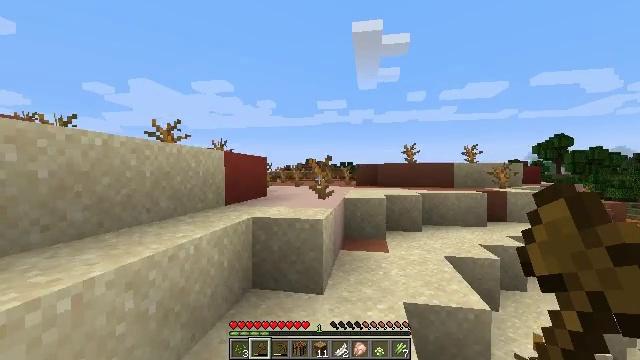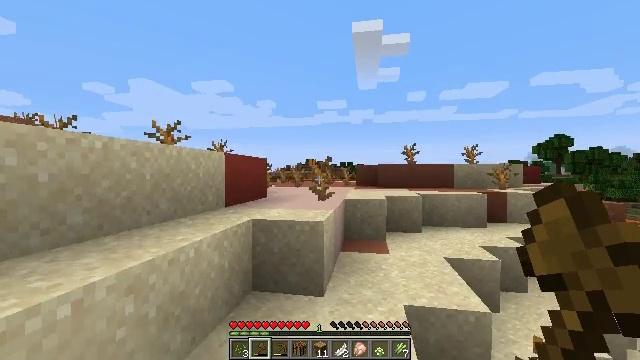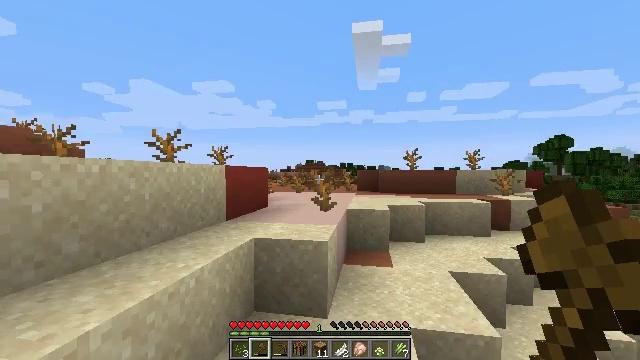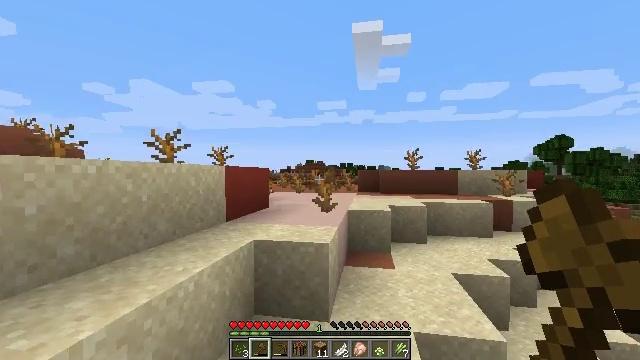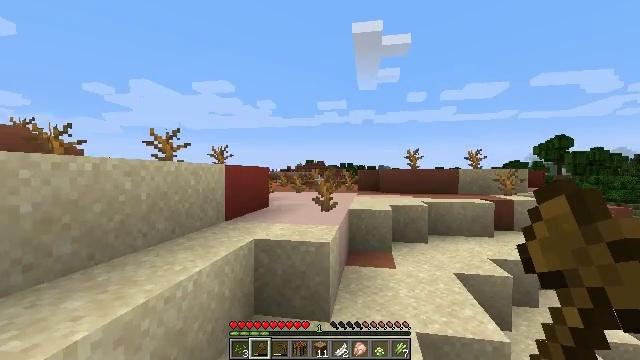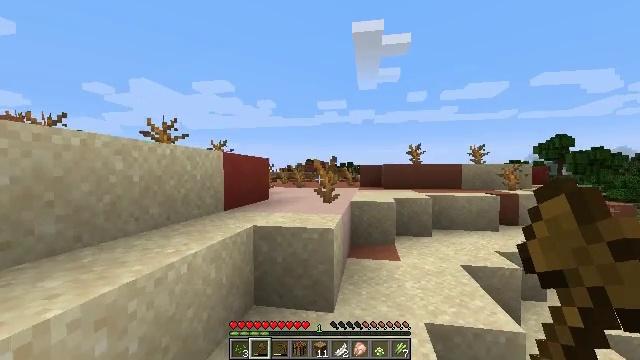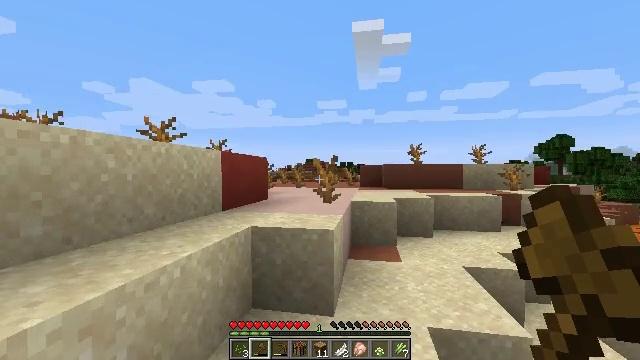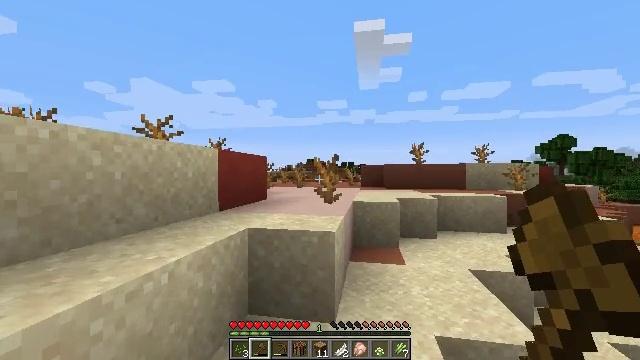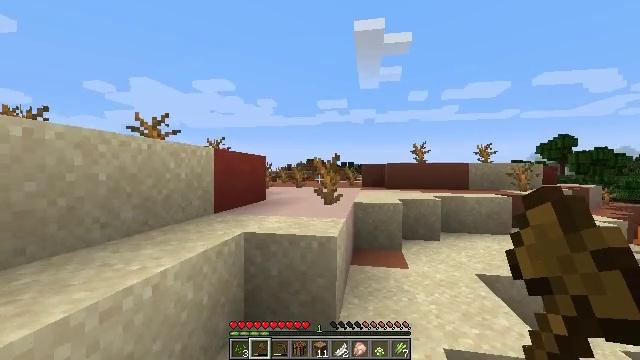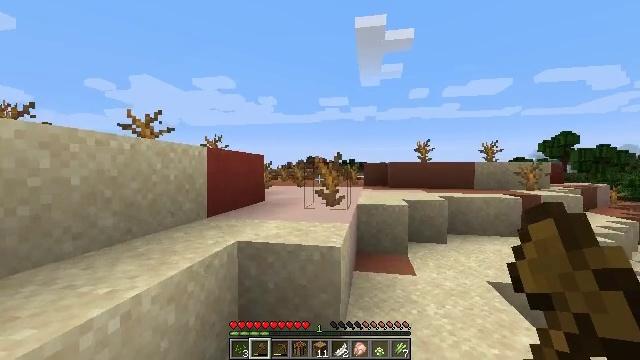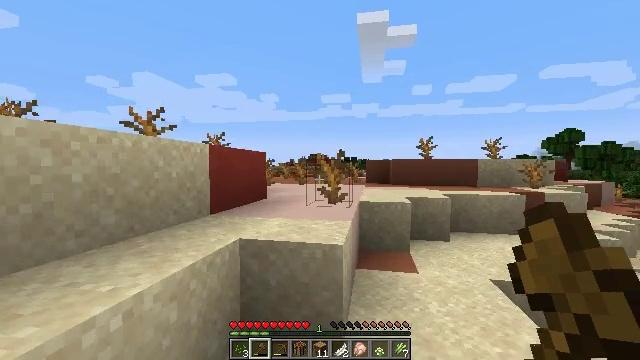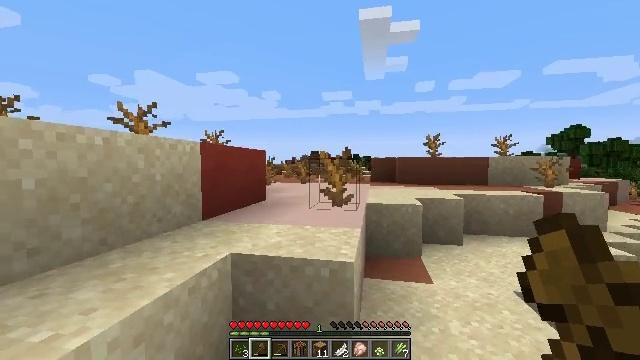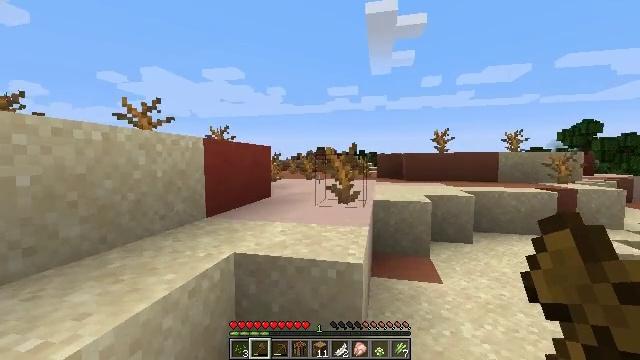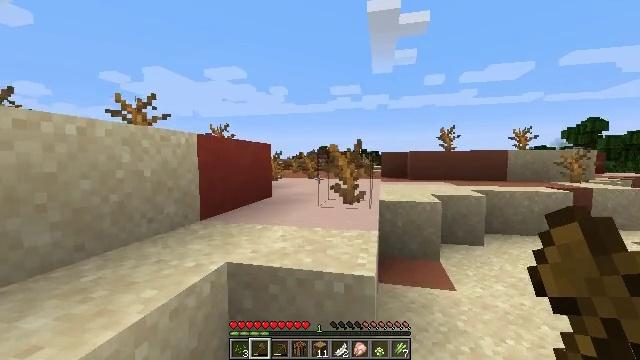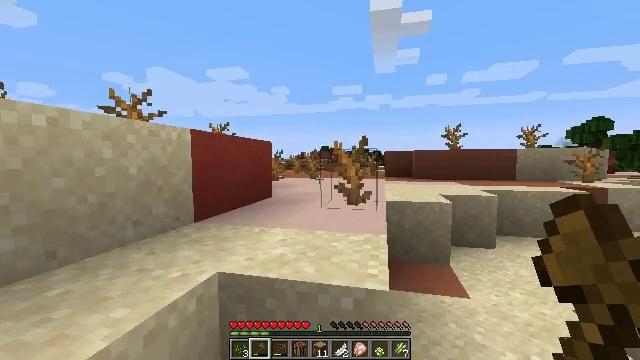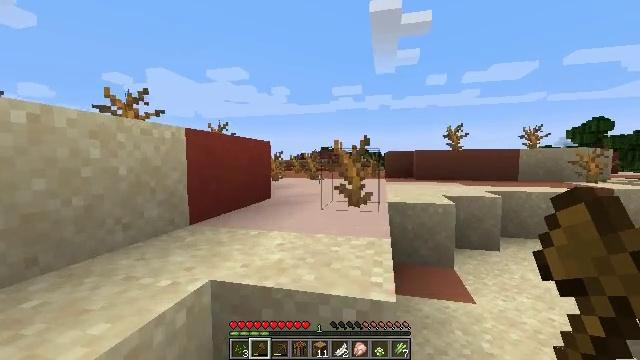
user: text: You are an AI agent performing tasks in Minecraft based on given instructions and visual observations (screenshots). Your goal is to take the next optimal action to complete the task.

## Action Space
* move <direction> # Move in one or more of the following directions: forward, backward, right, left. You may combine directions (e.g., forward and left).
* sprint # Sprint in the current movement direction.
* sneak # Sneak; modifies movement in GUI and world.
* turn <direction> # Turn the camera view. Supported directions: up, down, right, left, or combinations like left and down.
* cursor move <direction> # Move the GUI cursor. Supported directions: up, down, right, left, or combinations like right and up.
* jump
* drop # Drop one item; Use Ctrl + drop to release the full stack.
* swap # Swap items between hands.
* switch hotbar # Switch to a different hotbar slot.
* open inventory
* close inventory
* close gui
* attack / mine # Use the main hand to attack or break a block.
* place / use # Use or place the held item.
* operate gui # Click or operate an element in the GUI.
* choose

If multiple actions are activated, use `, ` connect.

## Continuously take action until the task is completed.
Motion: motion action
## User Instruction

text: Mine red terracotta from a structure.
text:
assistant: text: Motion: move forward, jump
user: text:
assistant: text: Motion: move forward, jump
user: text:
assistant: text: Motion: move forward
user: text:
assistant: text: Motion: move forward
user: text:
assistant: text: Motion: move forward
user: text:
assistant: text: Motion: move forward
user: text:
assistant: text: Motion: move forward
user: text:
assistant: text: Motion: move forward
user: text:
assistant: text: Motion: move forward
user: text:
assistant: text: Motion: move forward
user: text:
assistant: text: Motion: move forward
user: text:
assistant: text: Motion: move forward, turn left
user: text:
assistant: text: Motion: move forward
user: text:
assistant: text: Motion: move forward
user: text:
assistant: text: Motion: move forward, jump
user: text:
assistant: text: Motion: move forward, jump
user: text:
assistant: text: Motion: move forward, jump
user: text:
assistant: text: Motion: move forward, turn left and down, jump
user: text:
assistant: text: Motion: move forward, turn left and down, jump
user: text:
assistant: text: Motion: move forward, turn left and down
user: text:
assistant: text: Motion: move forward, turn left and down
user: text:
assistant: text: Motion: move forward, turn left
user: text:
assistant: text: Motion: move forward, turn left
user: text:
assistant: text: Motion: move forward, turn left
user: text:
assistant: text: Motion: move forward, turn left
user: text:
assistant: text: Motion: move forward, turn left, jump
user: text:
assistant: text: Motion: move forward, turn left, jump
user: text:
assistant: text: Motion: move forward, turn left, jump
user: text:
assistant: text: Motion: move forward, turn left, jump
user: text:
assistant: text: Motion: move forward, turn left and down, jump